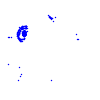
Particle: electron